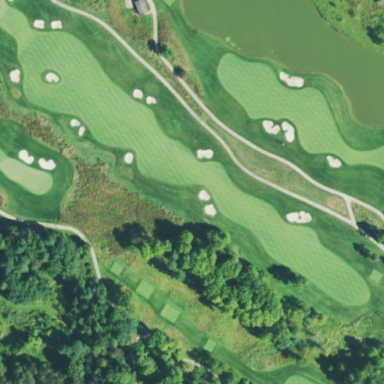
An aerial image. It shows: Golf fairway in the image.